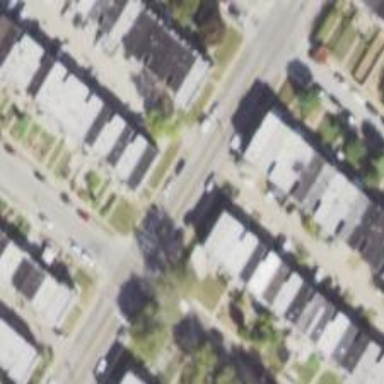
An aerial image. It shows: Alley classified as service road.